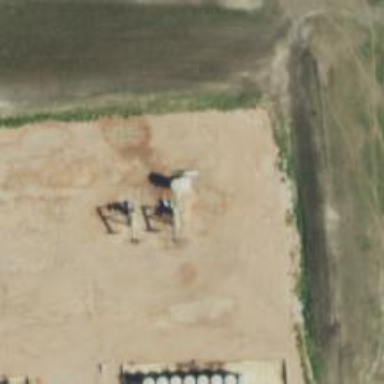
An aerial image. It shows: Storage tank with man-made structure.